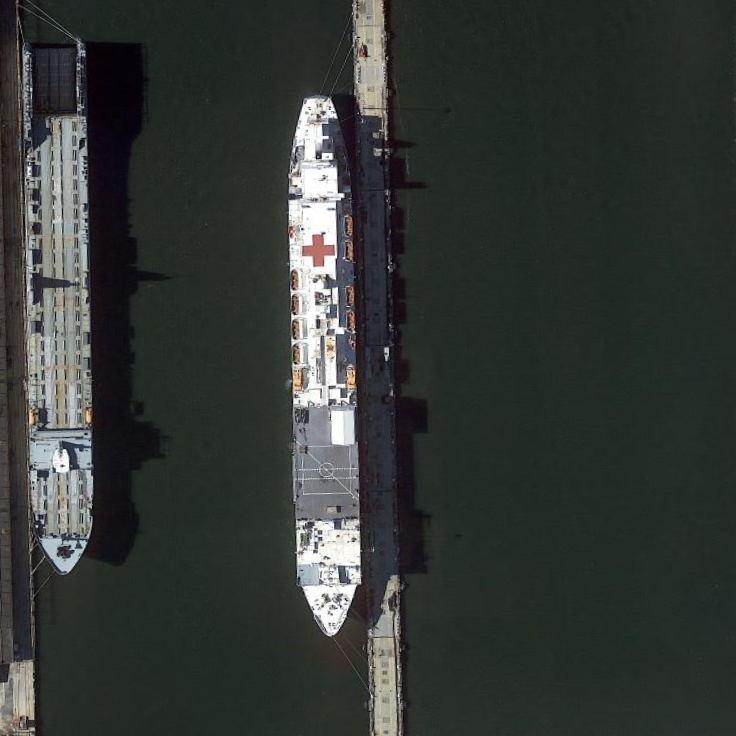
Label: Medical_ship